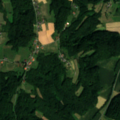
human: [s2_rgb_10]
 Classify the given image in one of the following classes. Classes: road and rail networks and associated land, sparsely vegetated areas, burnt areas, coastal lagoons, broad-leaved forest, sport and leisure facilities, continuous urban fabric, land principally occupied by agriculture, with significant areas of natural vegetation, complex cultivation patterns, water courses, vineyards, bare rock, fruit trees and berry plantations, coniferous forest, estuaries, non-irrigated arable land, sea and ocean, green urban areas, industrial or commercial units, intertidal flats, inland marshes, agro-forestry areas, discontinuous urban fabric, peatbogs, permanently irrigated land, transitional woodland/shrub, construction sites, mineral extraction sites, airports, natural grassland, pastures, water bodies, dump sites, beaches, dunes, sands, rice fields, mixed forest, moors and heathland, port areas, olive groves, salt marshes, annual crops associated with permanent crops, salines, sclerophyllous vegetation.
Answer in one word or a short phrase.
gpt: pastures, complex cultivation patterns, broad-leaved forest